Question: I'm currently new to cakephp and I just want to ask how can I accomplish this,

a select box in which I'm the one determining its options,
'''
<?php echo $this->Form->input('treat', array('class' => 'form-control')); ?>
'''
or how can I trace the code above to know where in the MVC did he determine his options for his selectbox. tnx
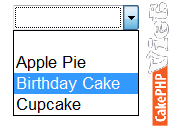
Answer: @SOS as suggested by @ndm read up on the <URL>.
There are generally two ways to pass the options to a select via the Form Helper.
First if you <URL> the contents of the select could be in the DB.
The Form Helper recognizes <URL> and builds the forms accordingly.Thus the contents of the select should be in the DB. For example if you have belongsTo/hasOne , the userTypes select will be populated from the DB table for userTypes.
The other way is as was already said, but unclear:
one can directly pass the options parameter of the 'Form->input()' function.
There is another function that creates selects via the FormHelper: 'select()'.
Check it <URL>